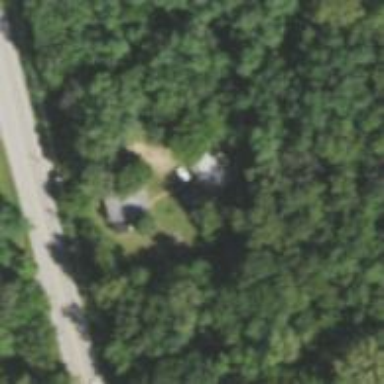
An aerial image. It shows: Driveway.